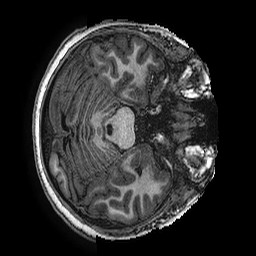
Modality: T1w
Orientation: axial
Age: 15
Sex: female
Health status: ill
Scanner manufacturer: ge
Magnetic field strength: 3 T
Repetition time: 0.00766 s
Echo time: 0.003476 s